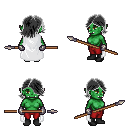
a pixel art fantasy rpg character, female body template, orc, green skin, white cape, red pants, gray swoop hairstyle, metal gloves, black shoes, spear, four views (front, back, left, right), 2x2 character sprite sheet, small pixel art, hard edges, no anti-aliasing